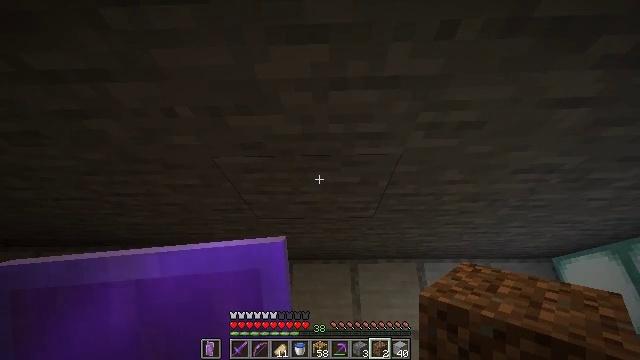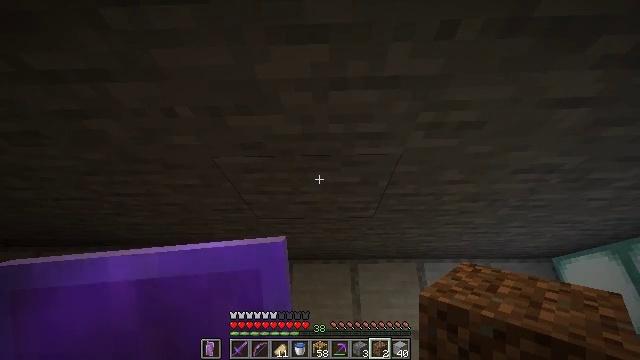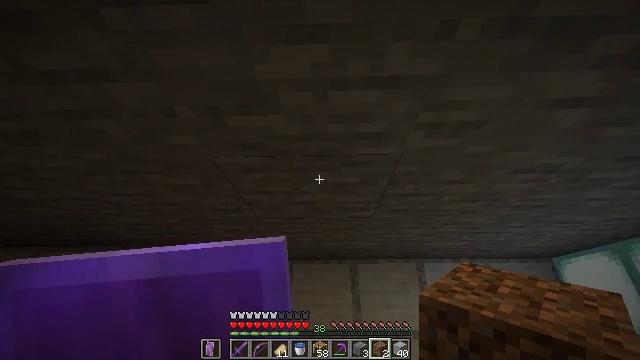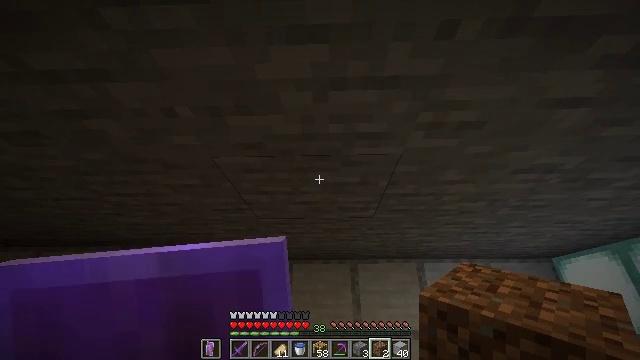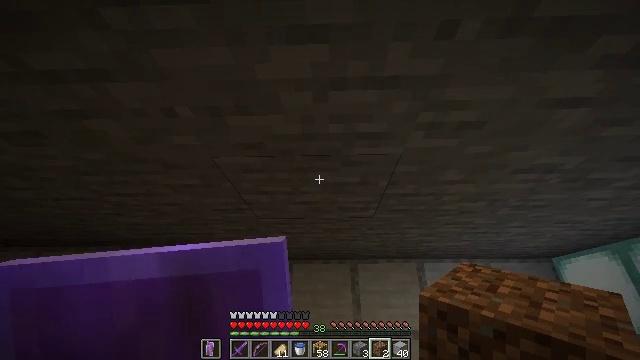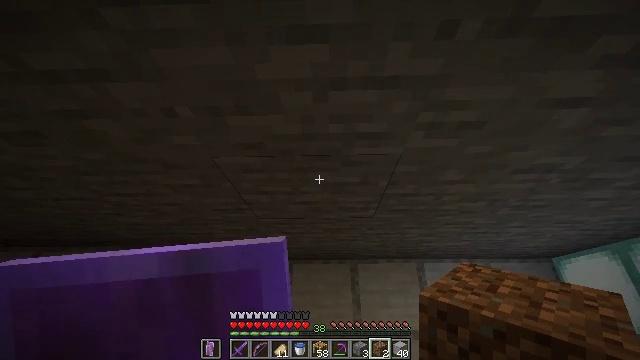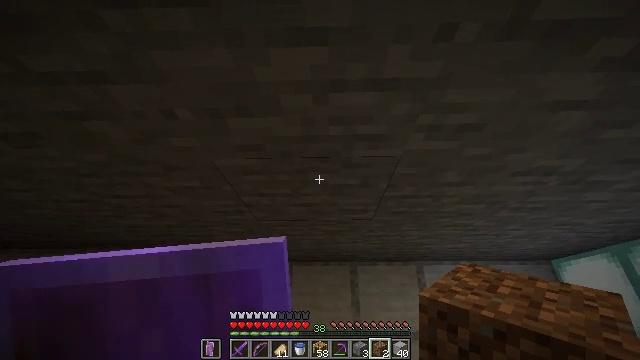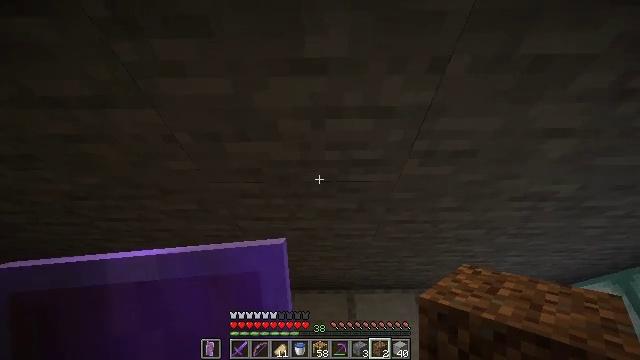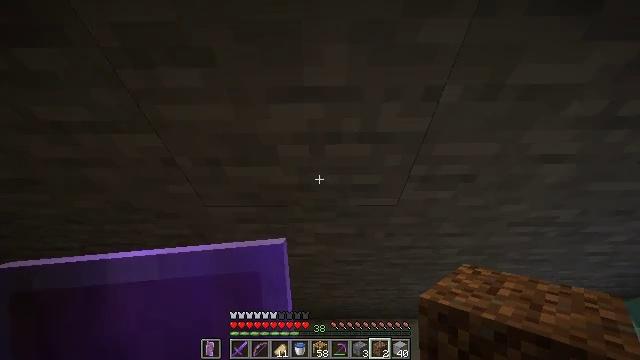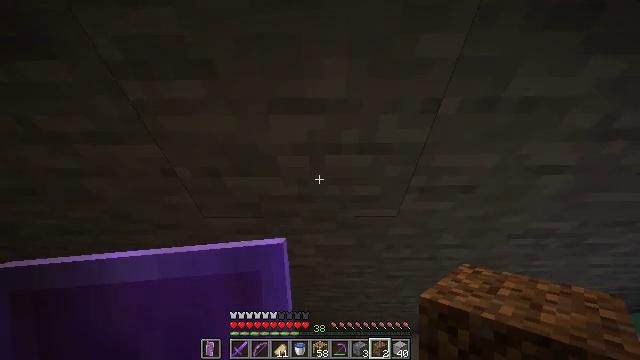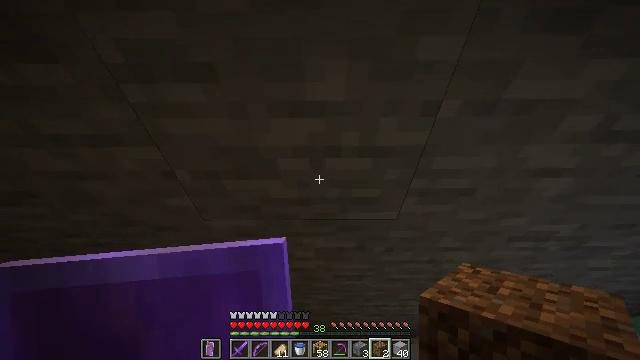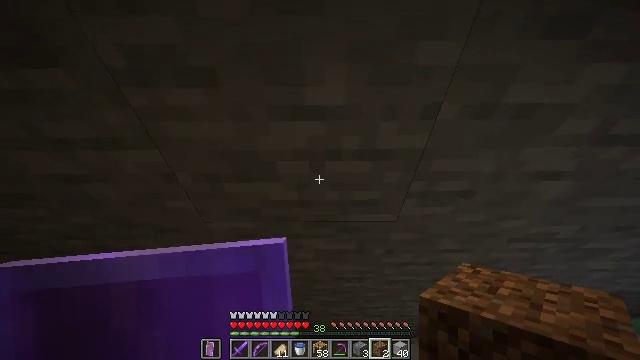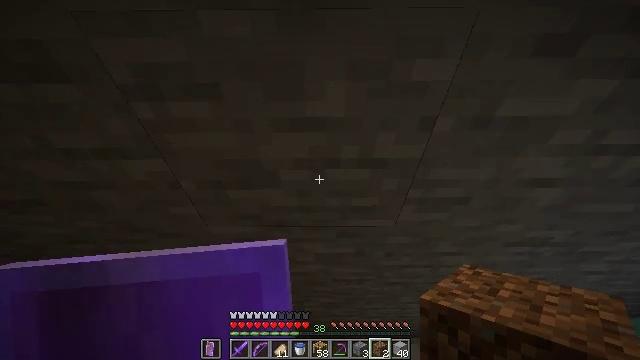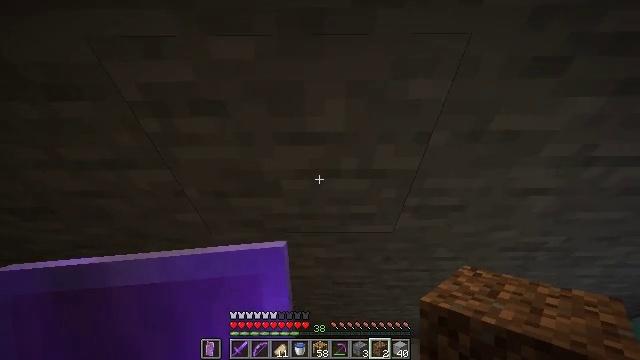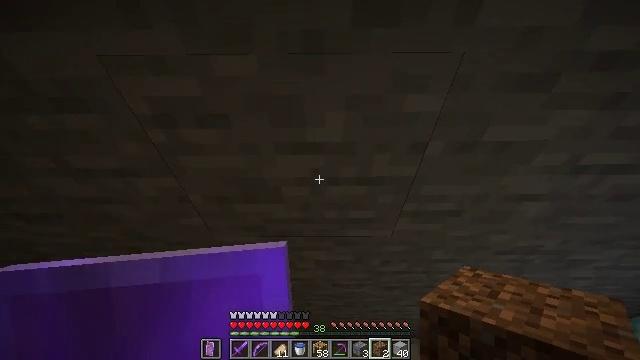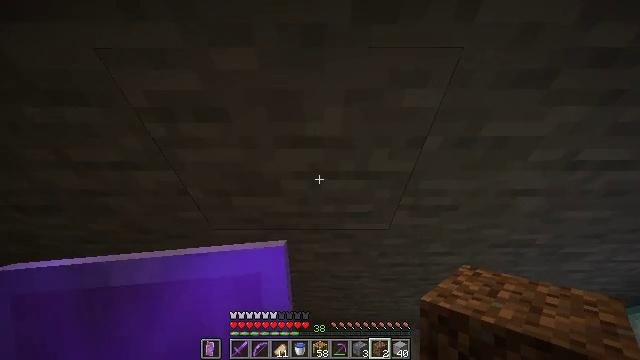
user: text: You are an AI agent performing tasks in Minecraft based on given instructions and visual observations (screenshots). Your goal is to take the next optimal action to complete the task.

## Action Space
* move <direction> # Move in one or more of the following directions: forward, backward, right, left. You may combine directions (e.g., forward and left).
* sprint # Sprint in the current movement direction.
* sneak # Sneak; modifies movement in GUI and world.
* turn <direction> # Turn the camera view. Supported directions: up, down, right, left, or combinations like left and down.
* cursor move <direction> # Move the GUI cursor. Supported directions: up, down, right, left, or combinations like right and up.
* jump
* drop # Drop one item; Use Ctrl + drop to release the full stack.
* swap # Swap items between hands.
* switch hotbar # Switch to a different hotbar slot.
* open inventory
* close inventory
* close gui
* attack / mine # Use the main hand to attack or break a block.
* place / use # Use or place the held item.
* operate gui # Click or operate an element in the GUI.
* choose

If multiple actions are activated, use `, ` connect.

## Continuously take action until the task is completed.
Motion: motion action
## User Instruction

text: Attack the stone stairs to collect them.
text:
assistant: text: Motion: sneak
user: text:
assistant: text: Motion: sneak
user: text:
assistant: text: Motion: sneak
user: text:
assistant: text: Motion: sneak
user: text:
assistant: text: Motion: sneak
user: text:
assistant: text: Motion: sneak
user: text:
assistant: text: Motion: sneak, turn up
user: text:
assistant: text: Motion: sneak, turn up
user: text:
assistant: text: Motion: sneak, turn up
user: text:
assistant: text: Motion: sneak
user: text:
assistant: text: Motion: move back, sneak
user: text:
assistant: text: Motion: move back, sneak
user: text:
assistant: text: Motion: move back, sneak
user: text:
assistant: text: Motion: sneak
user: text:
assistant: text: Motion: sneak, turn down
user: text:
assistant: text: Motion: sneak
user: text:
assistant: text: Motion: sneak
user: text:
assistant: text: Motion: sneak
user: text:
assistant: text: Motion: sneak
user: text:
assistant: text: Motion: sneak
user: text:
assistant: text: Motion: sneak
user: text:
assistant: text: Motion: sneak
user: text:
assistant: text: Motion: sneak
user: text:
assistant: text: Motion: sneak
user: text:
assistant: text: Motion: sneak
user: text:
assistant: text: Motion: sneak
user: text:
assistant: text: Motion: sneak
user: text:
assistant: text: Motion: sneak
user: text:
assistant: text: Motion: sneak
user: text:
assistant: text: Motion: sneak